高三 · 组合数学
如图, 一只蚂蚁从点 $A$ 出发沿着水平面的线条爬行到点 $C$, 再由点 $C$ 沿着置于水平面的正方体的棱爬行至顶点 $B$, 则它可以爬行的不同的最短路径有 ( )条.

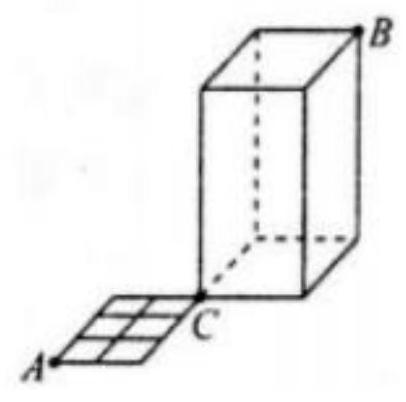
A. 40
B. 60
C. 80
D. 120

11 . 将一个四棱雉 $S-A B C D$ 的每个顶点染上一种颜色, 并使同一条棱的两端异色,
如果只有 5 种颜色可供使用, 则不同的染色方法的总数是 (

$\begin{array}{llll}\text { A. } 540 & \text { B. } 480 & \text { C. } 420 & \text { D. } 360\end{array}$
答案: B
解析: 答案:B

【解析】蚂蚁从 $A$ 到 $C$ 需要走五段路, 其中两横三纵, 共有 $\mathrm{C}_{5}^{2}=10$ 条路径;

从 $C$ 到 $B$ 共有 $3 \times 2=6$ 条路径

根据分步计数乘法原理可知, 蚂蚁从 $A$ 到 $B$ 可以爬行的不同的最短路径有 $10 \times 6=60$ 条,

故选 B